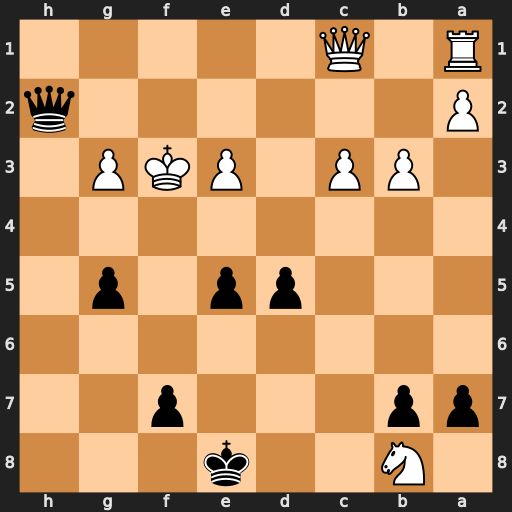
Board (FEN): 1N2k3/pp3p2/8/3pp1p1/8/1PP1PKP1/P6q/R1Q5
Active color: b
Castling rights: -
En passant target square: -
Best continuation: f5 e4 dxe4+